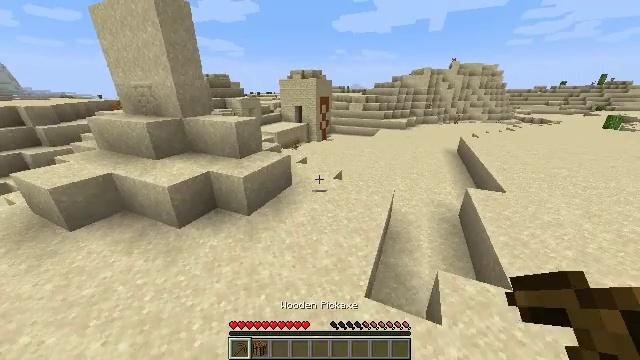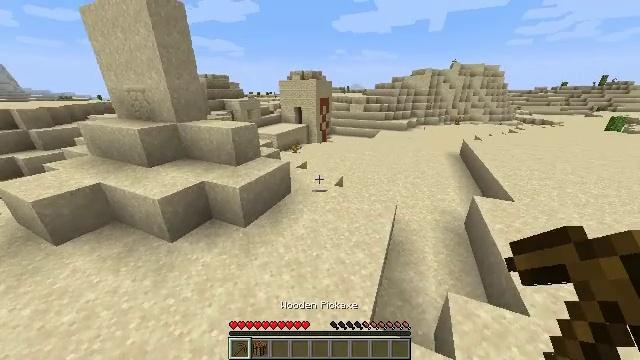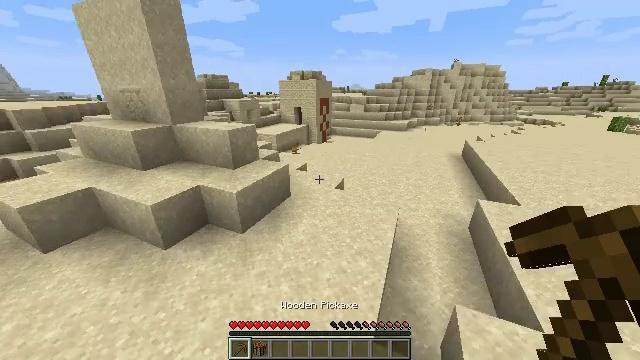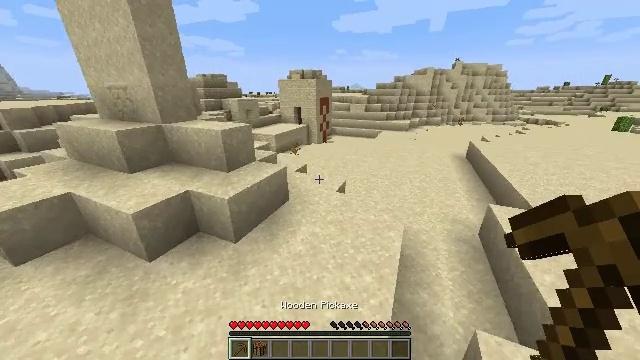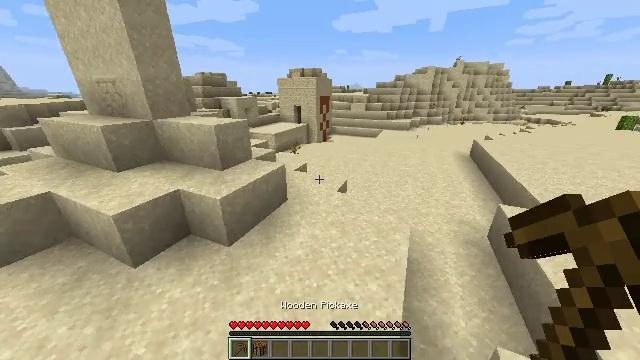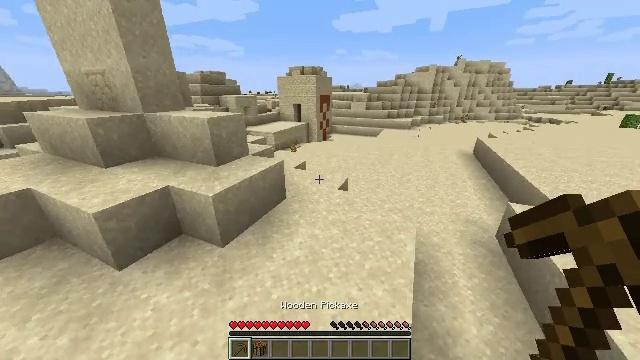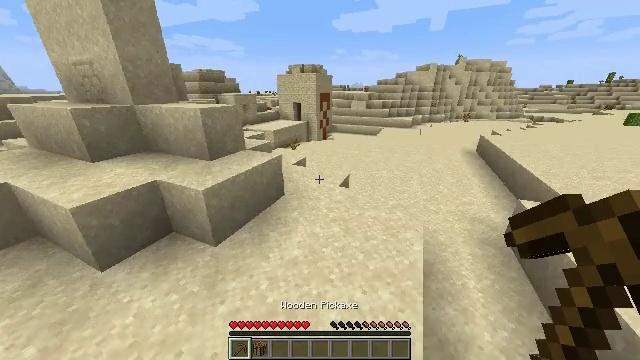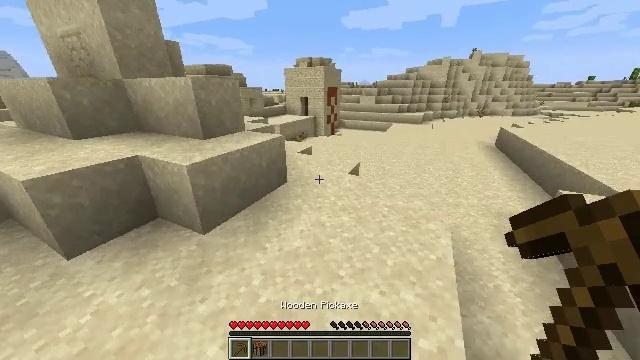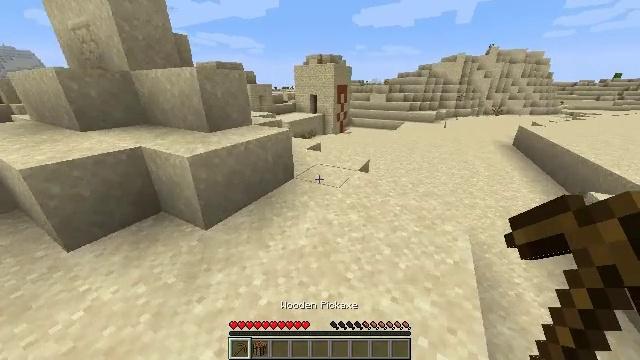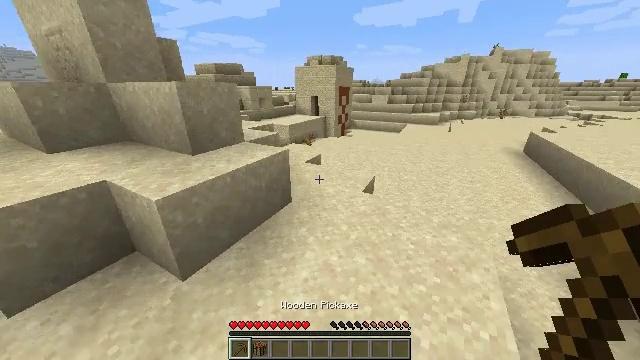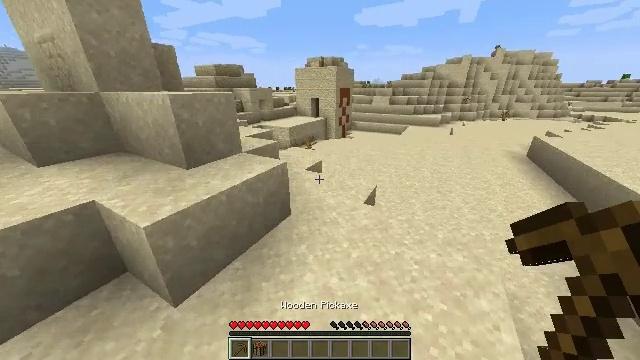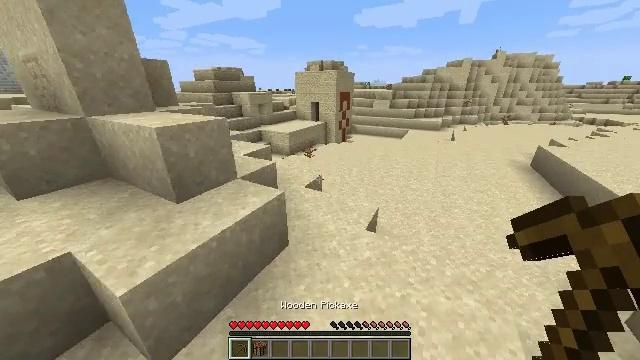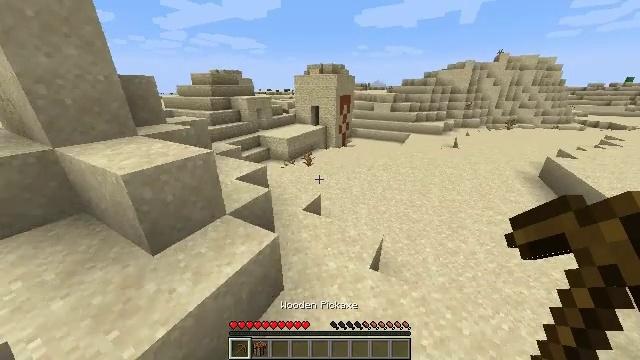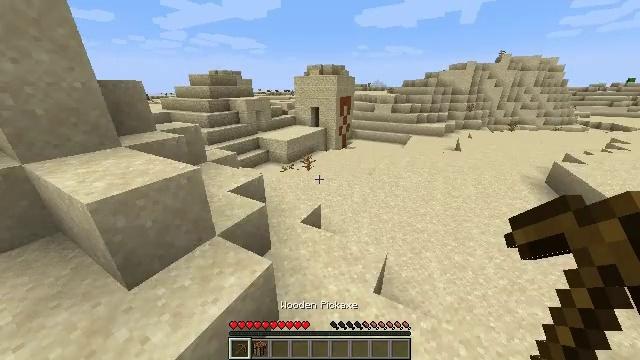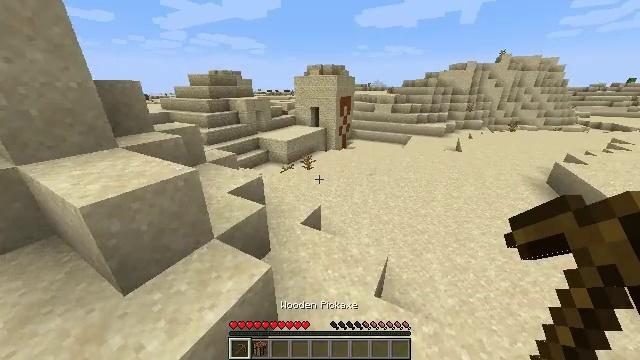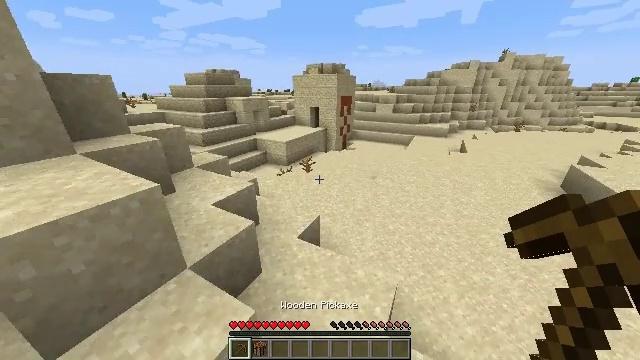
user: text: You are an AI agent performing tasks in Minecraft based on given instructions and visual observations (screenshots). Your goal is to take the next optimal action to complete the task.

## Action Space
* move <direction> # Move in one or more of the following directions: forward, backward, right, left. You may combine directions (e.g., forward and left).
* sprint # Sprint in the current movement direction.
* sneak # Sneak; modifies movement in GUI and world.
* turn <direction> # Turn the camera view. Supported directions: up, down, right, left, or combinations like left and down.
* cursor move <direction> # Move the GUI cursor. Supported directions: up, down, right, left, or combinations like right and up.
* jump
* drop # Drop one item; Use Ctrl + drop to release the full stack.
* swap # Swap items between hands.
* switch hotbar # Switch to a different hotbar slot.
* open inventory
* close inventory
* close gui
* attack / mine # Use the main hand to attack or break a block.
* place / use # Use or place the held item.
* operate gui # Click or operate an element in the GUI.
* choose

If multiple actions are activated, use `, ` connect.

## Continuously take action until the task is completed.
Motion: motion action
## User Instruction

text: Dig out the orange terracotta.
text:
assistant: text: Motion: move forward, sprint, jump
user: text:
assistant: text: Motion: move forward, sprint, jump
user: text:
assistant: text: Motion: move forward, sprint, jump
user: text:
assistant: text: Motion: move forward, sprint, jump
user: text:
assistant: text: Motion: move forward, sprint, jump
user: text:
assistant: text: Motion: move forward, sprint, jump
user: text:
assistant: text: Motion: move forward, sprint, turn left, jump
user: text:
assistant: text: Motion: move forward, sprint, turn left, jump
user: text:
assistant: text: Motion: move forward, sprint, jump
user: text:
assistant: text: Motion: move forward, sprint
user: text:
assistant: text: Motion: move forward, sprint
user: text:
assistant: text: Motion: move forward, sprint
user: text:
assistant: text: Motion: move forward, sprint
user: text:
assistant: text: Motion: move forward, sprint
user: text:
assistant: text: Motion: move forward, sprint
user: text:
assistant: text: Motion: move forward, sprint
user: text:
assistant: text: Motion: move forward, sprint, turn left
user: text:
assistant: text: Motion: move forward, sprint, turn left
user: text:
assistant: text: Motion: move forward, sprint, turn left
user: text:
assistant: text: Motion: move forward, sprint
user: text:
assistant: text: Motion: move forward, sprint
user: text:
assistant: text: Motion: move forward, sprint
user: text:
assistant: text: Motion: move forward, sprint
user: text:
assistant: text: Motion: move forward, sprint
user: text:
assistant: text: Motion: move forward, sprint
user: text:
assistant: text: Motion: move forward, sprint
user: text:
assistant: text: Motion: move forward, sprint
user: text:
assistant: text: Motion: move forward, sprint
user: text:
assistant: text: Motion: move forward, sprint
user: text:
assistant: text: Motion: move forward, sprint